RGB frame:
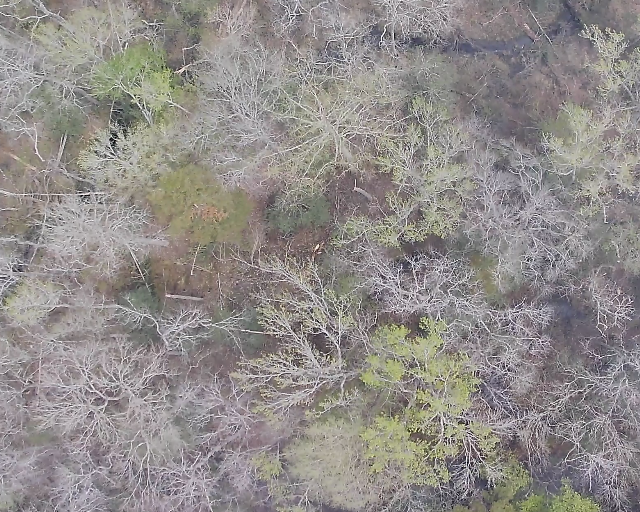
Thermal frame:
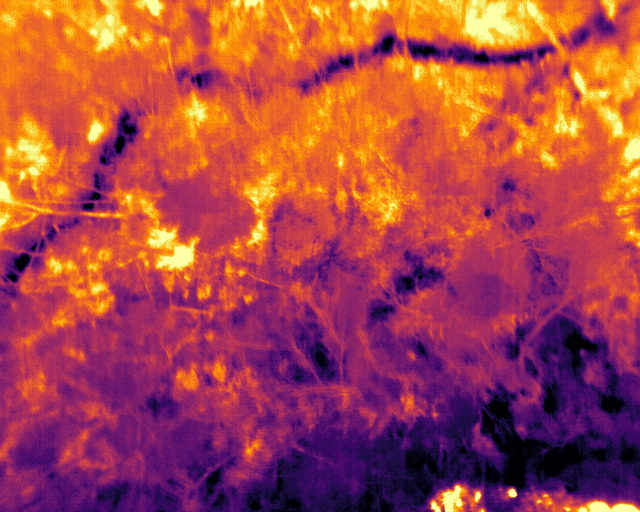
Captured: 2026-02-26 03:10:24
Pixels at or above 80 °C: 5 (fraction of frame: 1.52587890625e-05)